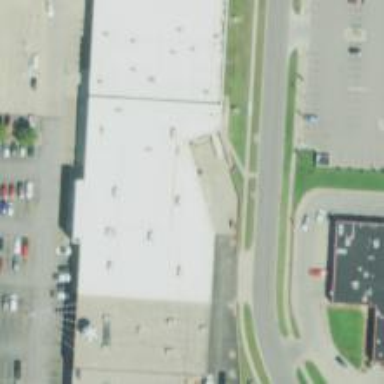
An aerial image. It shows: Retail building.